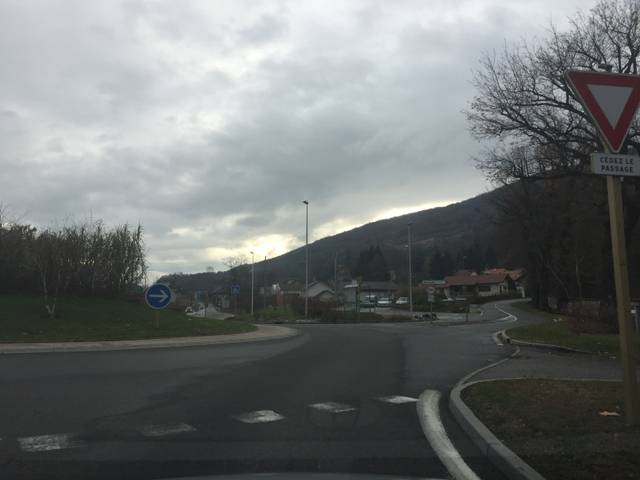
Region: France
Coordinates: 45.727, 5.921